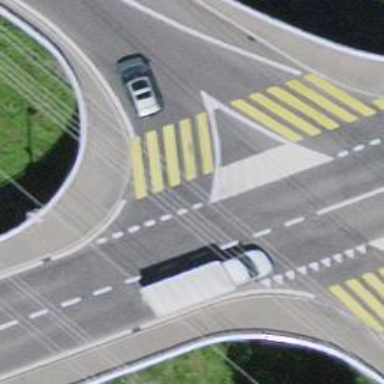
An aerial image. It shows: Uncontrolled zebra crossing on the road.